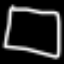
Label: square